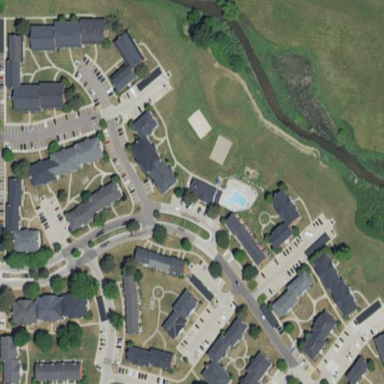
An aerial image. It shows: Residential area with apartments.